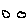
Label: circle